Question: by this question:
<URL>
php will not optimize the tail recursion
but when I try on my machine, (php 5.3.10)
two programs for fibonacci: one is normal recursion, another is tail recursion
the time programs used differs a lot:

and I feel confused about that, who can tell me why the tail recursion is faster then normal recursion, if php does not optimize it?
fibonacci.php:
'''
<?php
function fibonacci($n) {
if ($n < 2) {
return $n;
}
return fibonacci($n - 1) + fibonacci($n - 2);
}
var_dump(fibonacci(30));
'''
fibonacci2.php:
'''
<?php
function fibonacci2($n, $acc1, $acc2) {
if ($n == 0) {
return $acc1;
}
return fibonacci2($n-1, $acc2, $acc1 + $acc2);
}
var_dump(fibonacci2(30, 0, 1));
'''
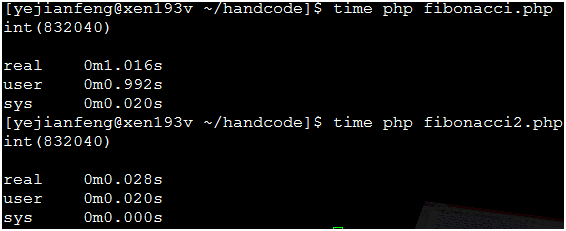
Answer: The second script is faster because it recurses fewer total times, not because it uses tail recursion.
(The first script calls itself twice at each level. The second script only calls itself once at each level. As such, the second script simply ends up doing far less work than the first one.)